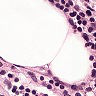
Metastatic tissue present: no